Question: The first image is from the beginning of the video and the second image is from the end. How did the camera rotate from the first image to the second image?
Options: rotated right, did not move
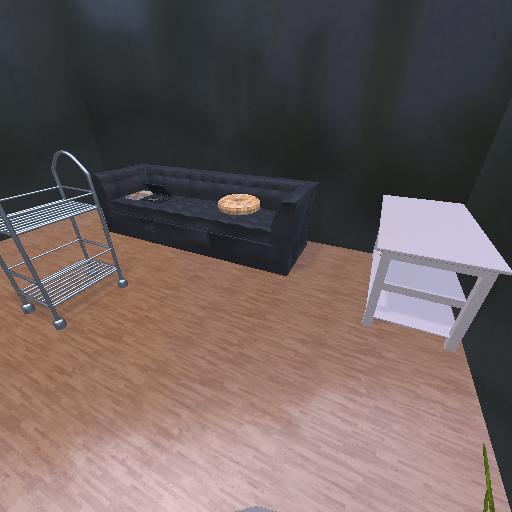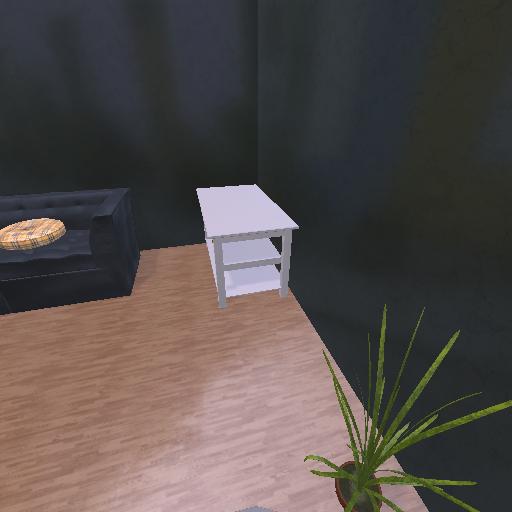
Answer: rotated right